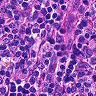
Metastatic tissue present: no